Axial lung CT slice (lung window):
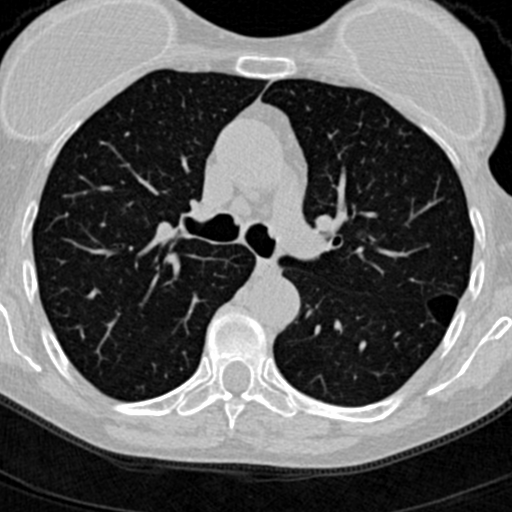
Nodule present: no